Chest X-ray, PA view. Patient: 58 years old, sex M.
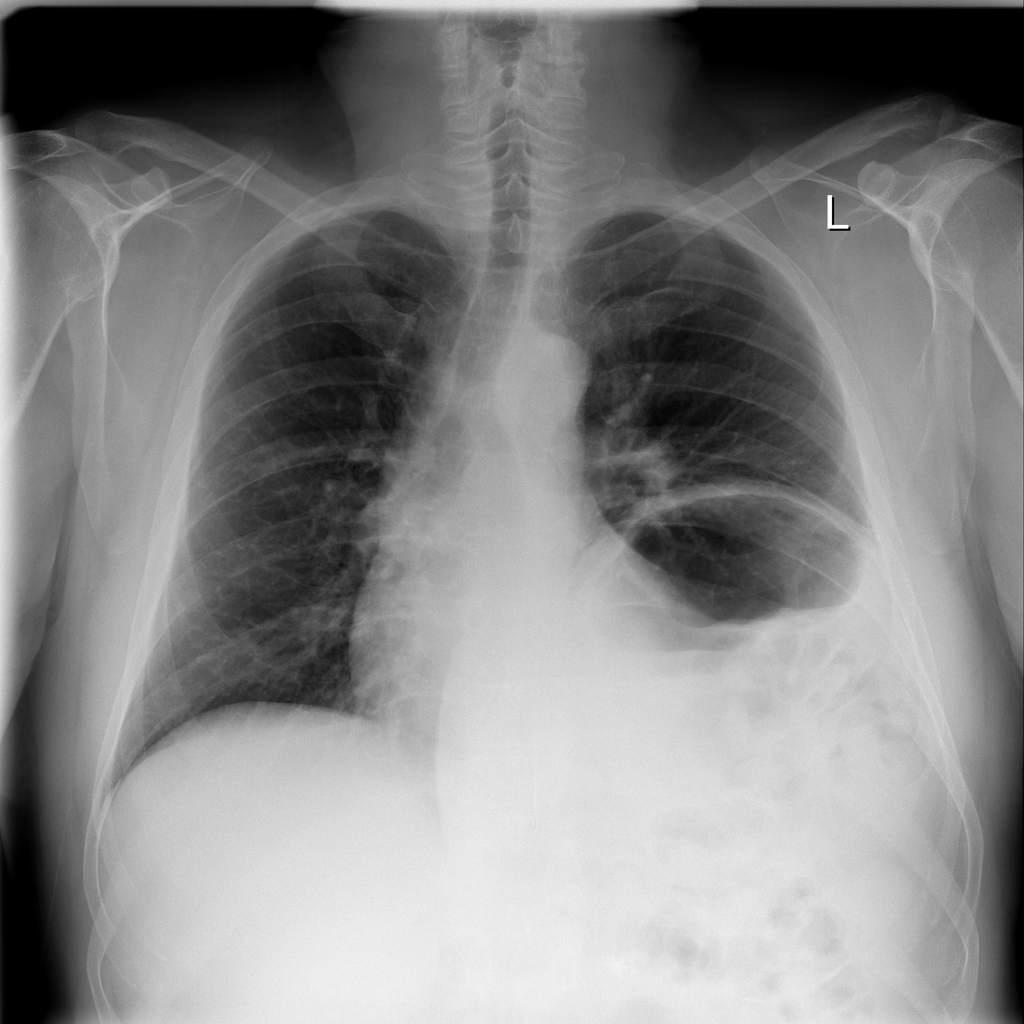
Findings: No Finding